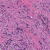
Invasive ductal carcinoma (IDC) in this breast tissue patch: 1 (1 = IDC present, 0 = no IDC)